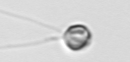
Label: flagellate